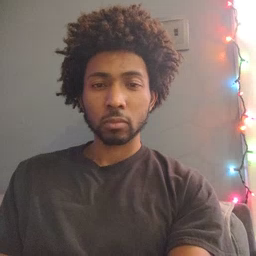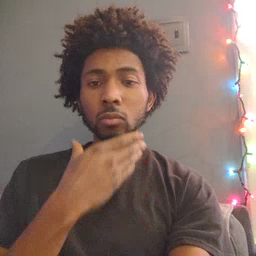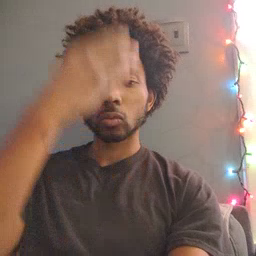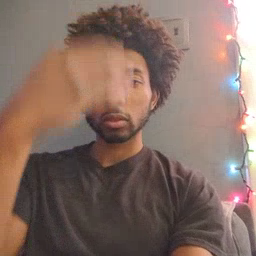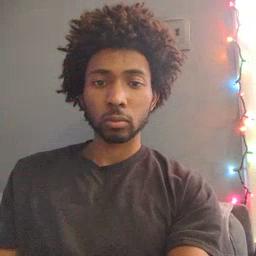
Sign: giraffe